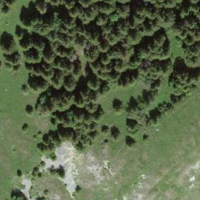
EUNIS habitat code: 44
Species observed at this site:
Eryngium alpinum
Astrantia major
Urtica dioica
Ajuga reptans